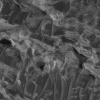
Atmospheric dust classification: not_dusty